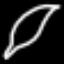
Label: leaf